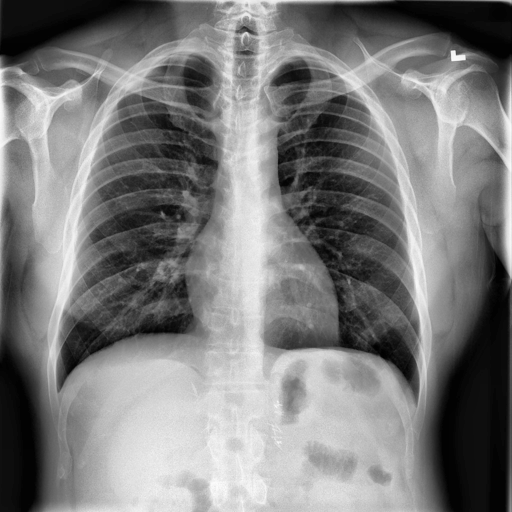
Finding: NORMAL